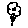
Label: flower